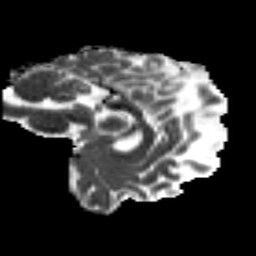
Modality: MD
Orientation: sagittal
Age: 29
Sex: female
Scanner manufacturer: siemens
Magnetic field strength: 3 T
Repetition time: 8.8 s
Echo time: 0.085 s